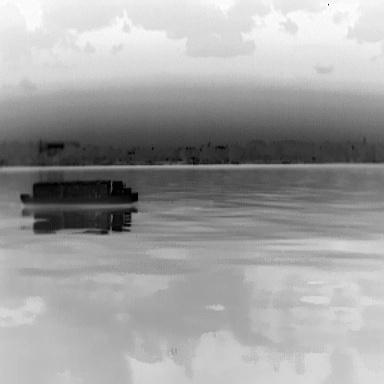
There is a fishing_boat in the infrared image.